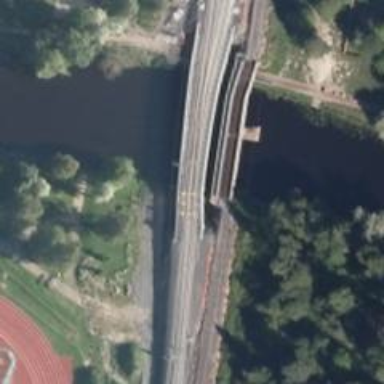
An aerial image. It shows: Bridge used by trains with continuous electrified contact lines.